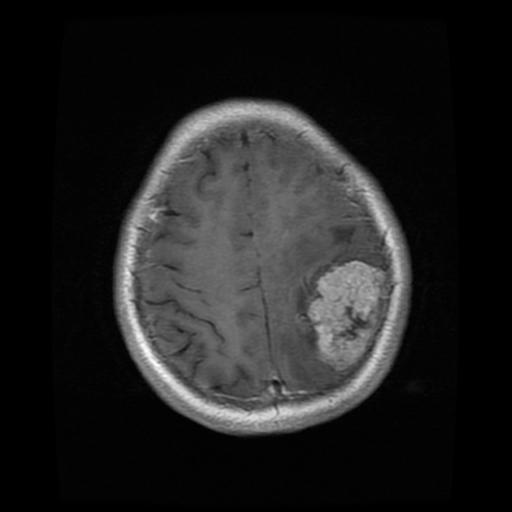
Label: meningioma